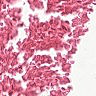
Metastatic tissue present: no